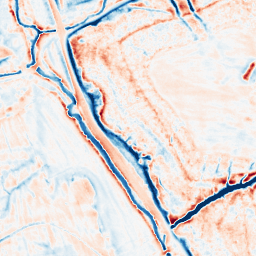
Category: multiscale
Decomposition family: dog_multiscale
Decomposition parameters: sigma_ratio: 1.4
n_scales: 6
base_sigma: 0.5
Upsampling method: bspline
Upsampling parameters: scale: 8
Upsampling scale: 8